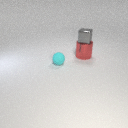
small cyan rubber sphere to the left of large red metal cylinder